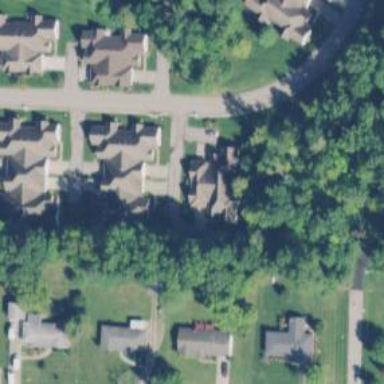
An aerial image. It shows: Shared driveway marked as service road.